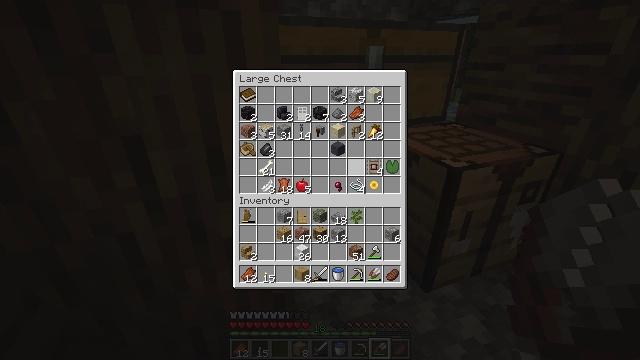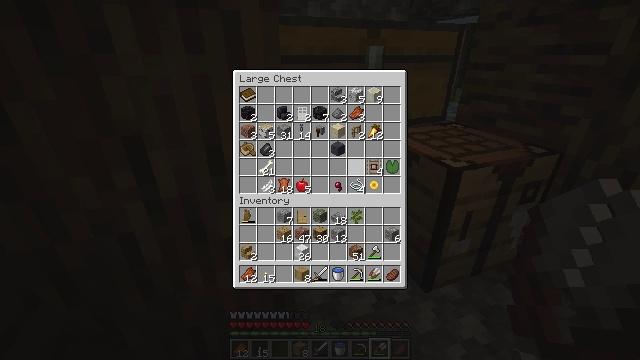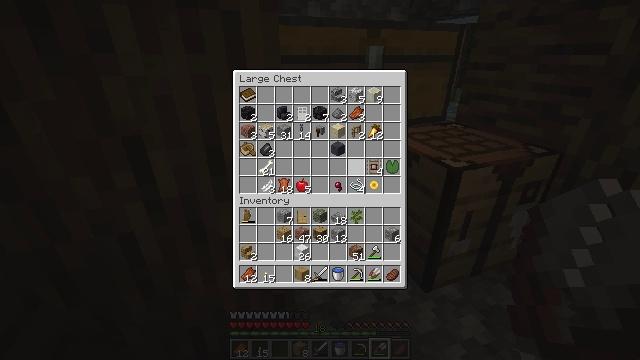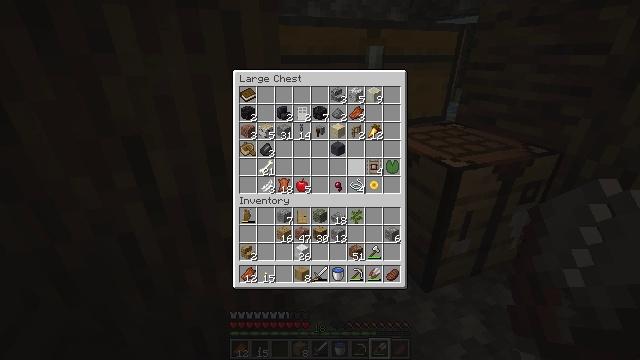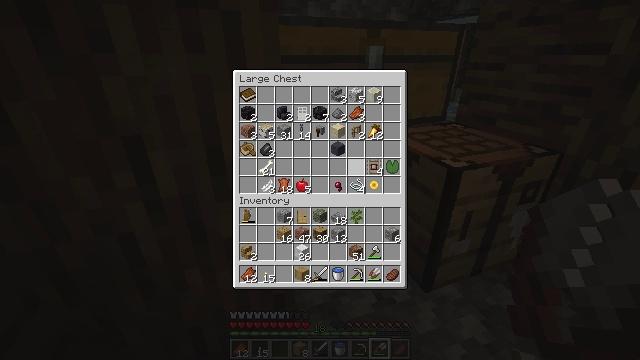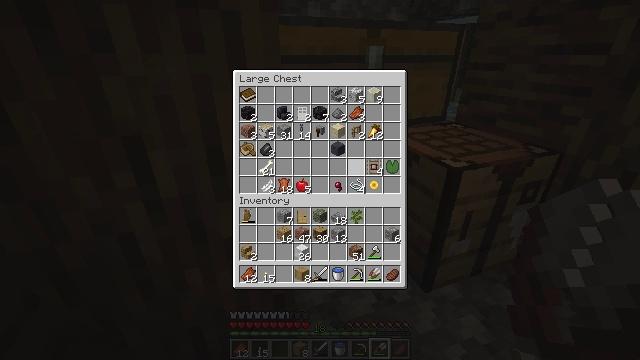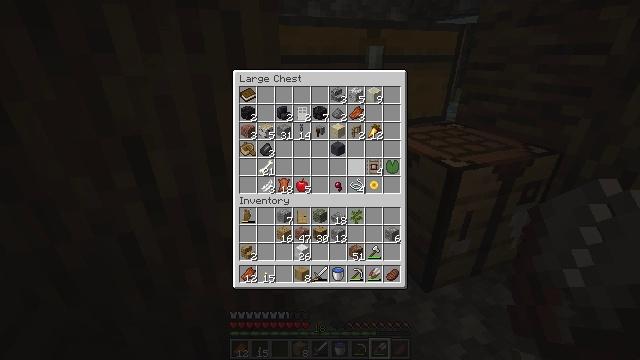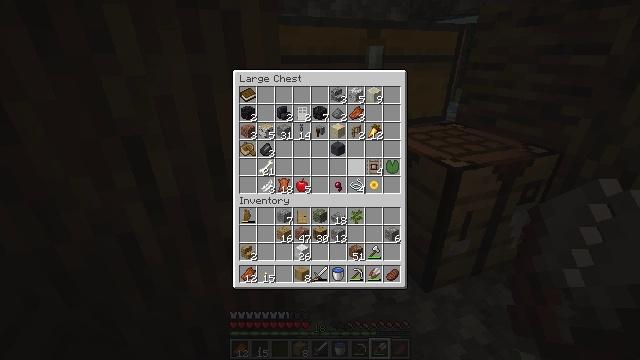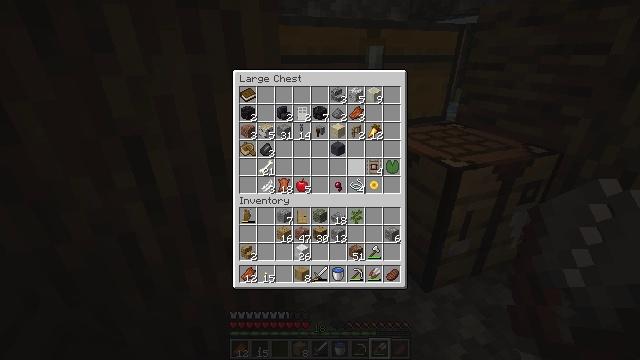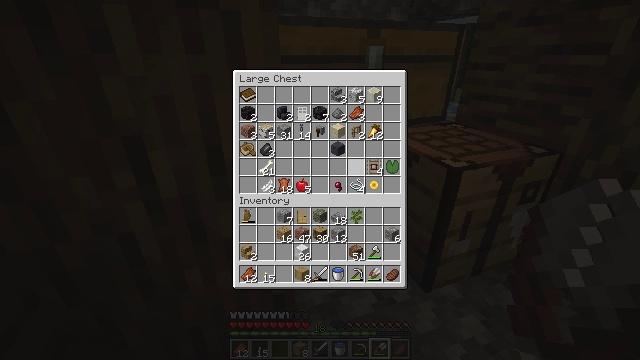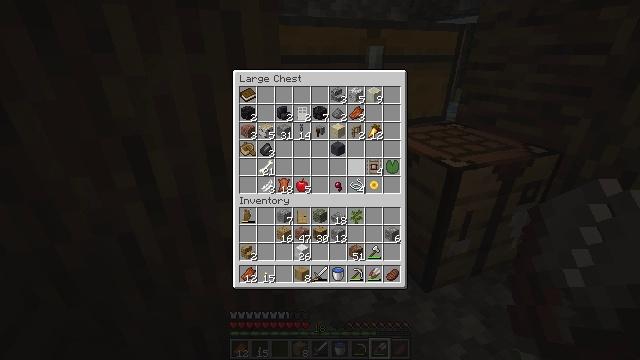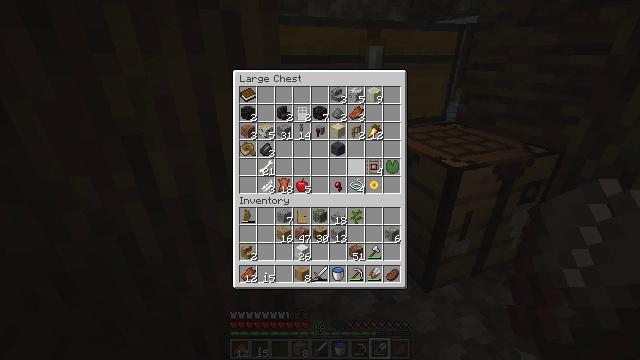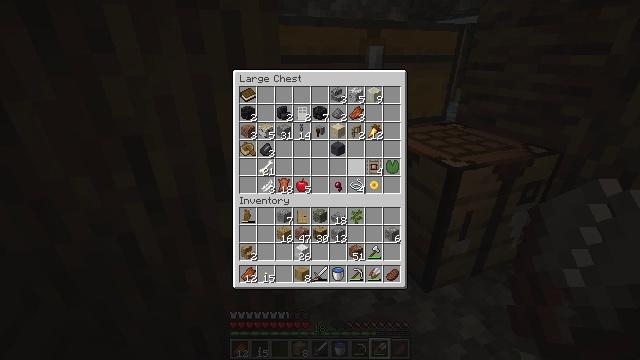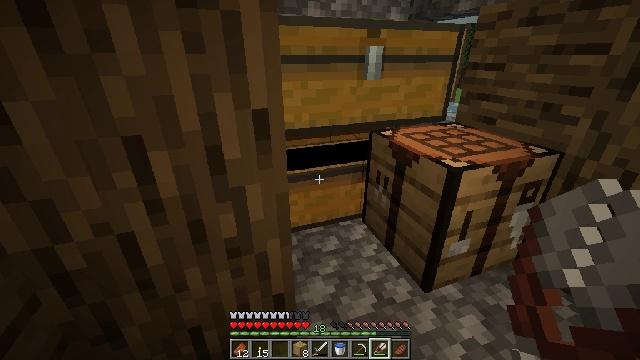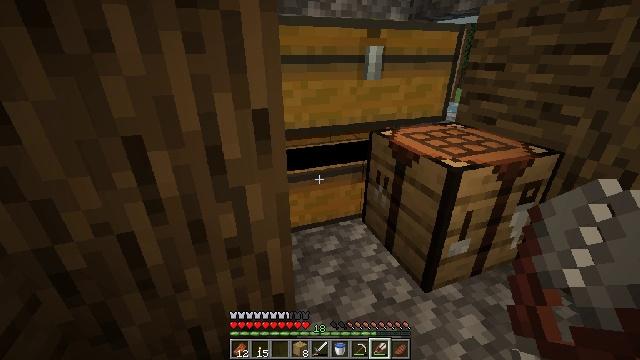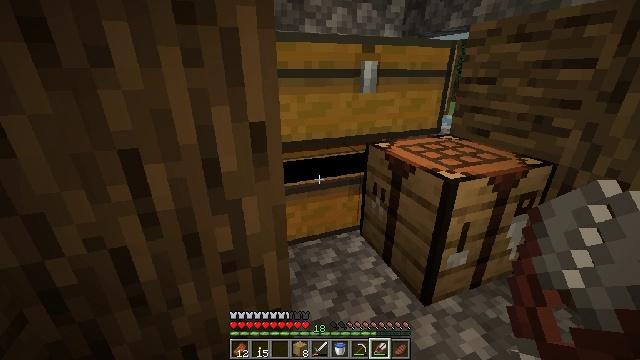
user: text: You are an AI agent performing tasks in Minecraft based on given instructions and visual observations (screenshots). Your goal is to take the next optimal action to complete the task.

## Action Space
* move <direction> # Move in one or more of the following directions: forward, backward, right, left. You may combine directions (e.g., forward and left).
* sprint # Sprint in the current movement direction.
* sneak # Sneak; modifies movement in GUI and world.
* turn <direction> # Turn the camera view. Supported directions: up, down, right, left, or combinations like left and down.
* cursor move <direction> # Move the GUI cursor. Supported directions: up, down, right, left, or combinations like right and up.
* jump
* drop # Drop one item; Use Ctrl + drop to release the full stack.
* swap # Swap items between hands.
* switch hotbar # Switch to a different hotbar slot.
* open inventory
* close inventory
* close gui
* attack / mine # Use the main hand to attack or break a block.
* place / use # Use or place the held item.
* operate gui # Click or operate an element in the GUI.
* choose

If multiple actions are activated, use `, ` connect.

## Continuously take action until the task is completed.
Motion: motion action
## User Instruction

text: Get cooked beef by using the furnace.
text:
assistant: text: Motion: sneak
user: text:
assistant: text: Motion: sneak
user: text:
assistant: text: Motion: no_op
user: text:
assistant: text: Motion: no_op
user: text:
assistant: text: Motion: no_op
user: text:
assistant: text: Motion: no_op
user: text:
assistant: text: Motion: no_op
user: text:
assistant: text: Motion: no_op
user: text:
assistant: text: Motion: no_op
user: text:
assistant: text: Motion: no_op
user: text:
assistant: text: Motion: no_op
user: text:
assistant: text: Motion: no_op
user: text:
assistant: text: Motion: close inventory
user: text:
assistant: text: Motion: close inventory
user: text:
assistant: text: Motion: turn up
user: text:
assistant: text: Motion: turn up
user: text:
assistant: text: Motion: turn up
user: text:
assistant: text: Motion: turn up
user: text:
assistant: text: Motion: no_op
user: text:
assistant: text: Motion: turn up
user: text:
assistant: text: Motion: no_op
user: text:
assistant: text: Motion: no_op
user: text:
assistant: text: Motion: use / place
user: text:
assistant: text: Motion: use / place
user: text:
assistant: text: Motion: no_op
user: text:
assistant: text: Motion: no_op
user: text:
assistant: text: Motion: no_op
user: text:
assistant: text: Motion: no_op
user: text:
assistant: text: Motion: no_op
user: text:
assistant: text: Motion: no_op